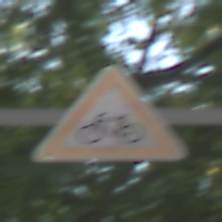
Verkehrszeichen: RadverkehrRechts
Umgebung: Outdoor, Suburban
Tageszeit: SunriseSunset
Wetter: Clear
Licht: Natural
Jahreszeit: NotSpecified
Kontrast: HighContrast